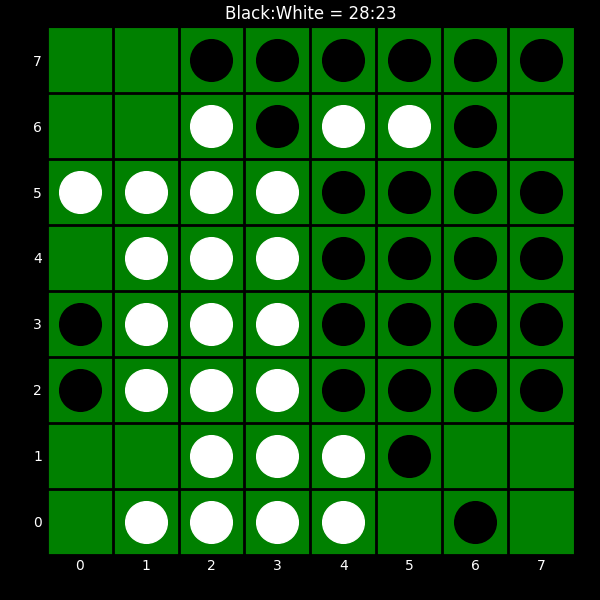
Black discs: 28
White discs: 23